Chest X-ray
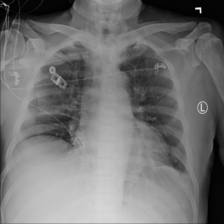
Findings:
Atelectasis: negative
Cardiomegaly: negative
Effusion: negative
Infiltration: negative
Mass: negative
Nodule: negative
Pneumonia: negative
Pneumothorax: negative
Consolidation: negative
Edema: negative
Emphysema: negative
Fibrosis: negative
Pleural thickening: negative
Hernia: negative